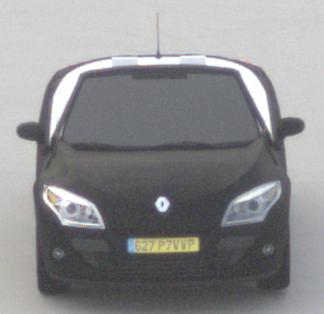
Make: Renault
Model: Mégane Coupé-Cabriolet 1.6 16V 110
Detailed model: Mégane (III) Coupé-Cabriolet
Model produced from: 2010/06
Model produced until: 2013/03
Doors: 2
Color: black
Road condition: dry road
Daytime: morning or afternoon
Contrast: low contrast